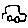
Label: car